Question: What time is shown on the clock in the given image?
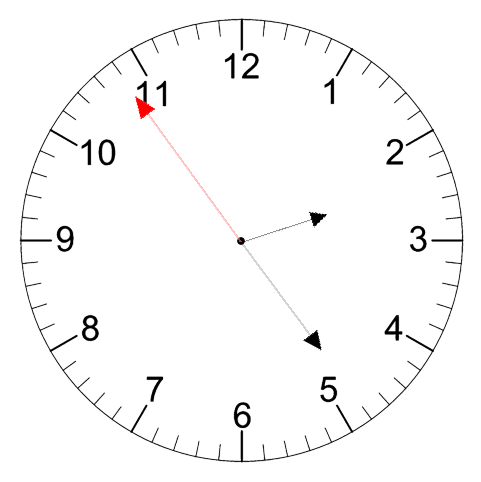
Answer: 02:23:54